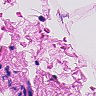
Metastatic tissue present: no